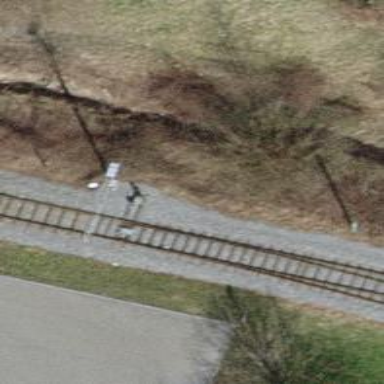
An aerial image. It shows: Railway switch.